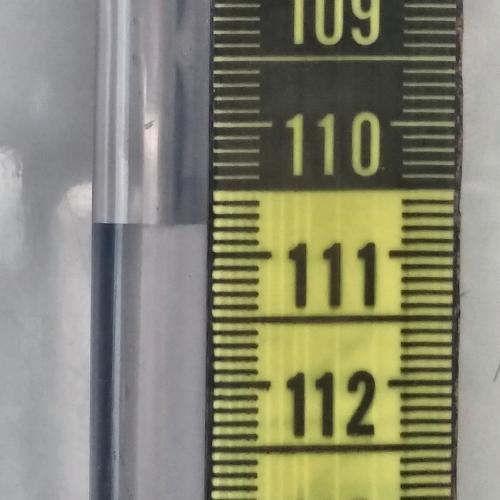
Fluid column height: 110.8 cm